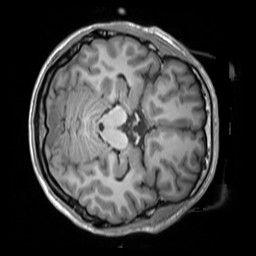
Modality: T1w
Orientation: axial
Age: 30
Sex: male
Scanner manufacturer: siemens
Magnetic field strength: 3 T
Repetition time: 1.55 s
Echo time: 0.00234 s